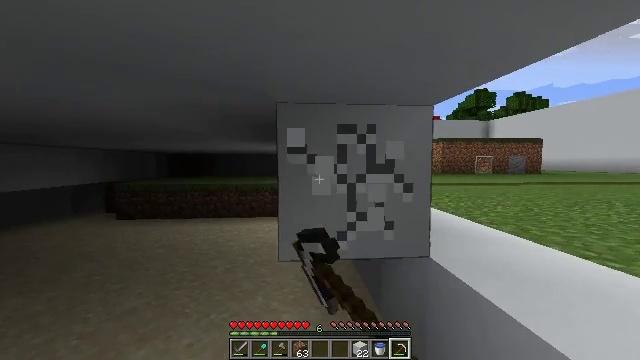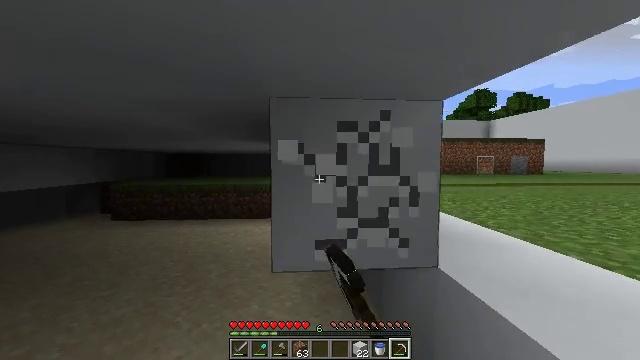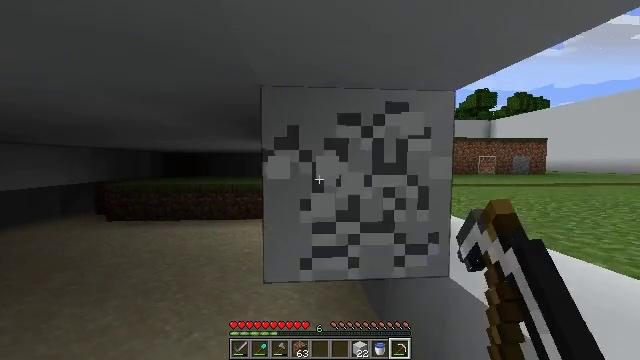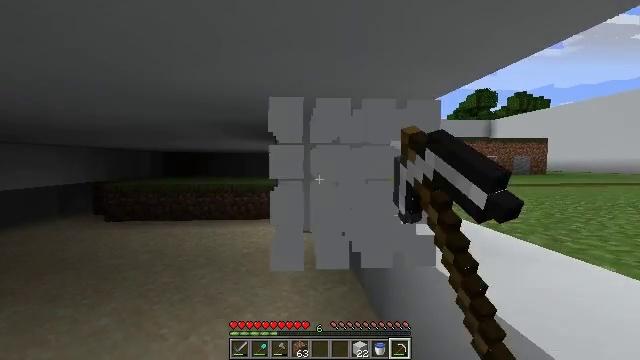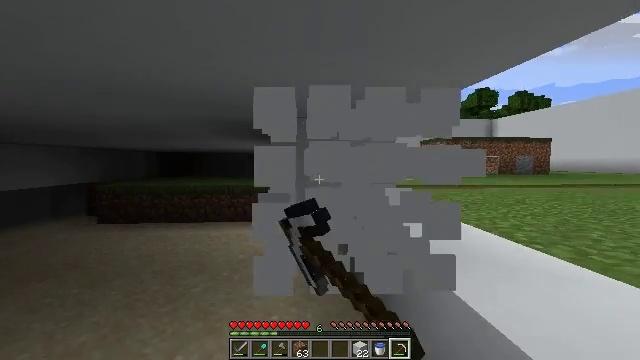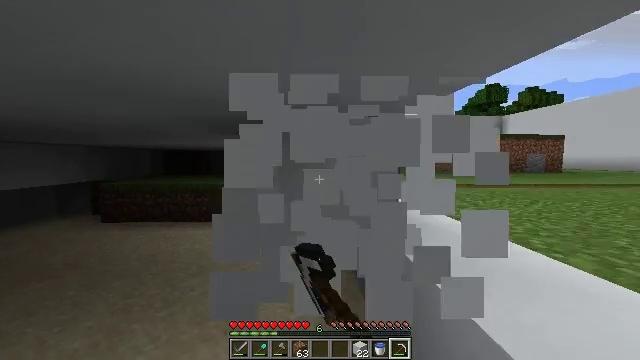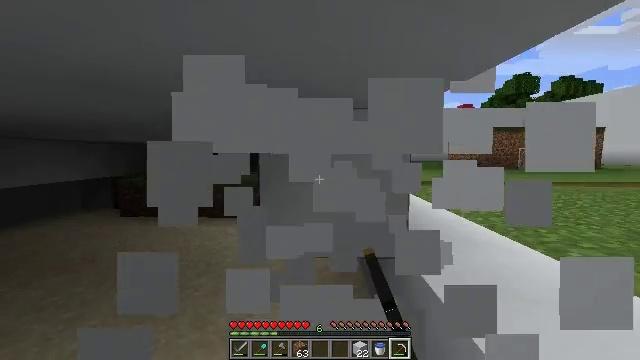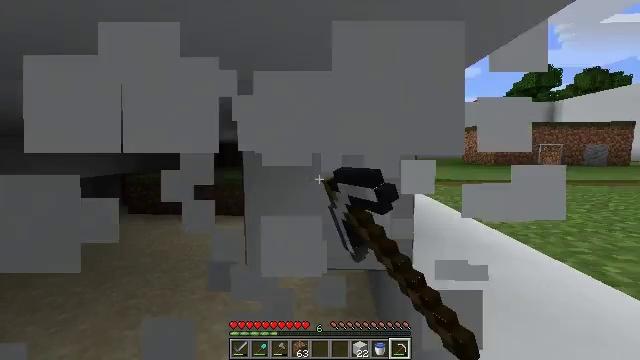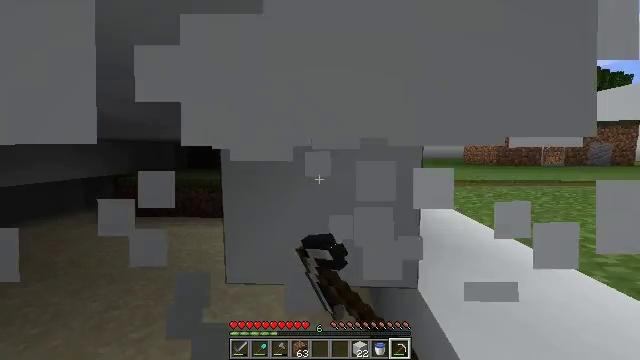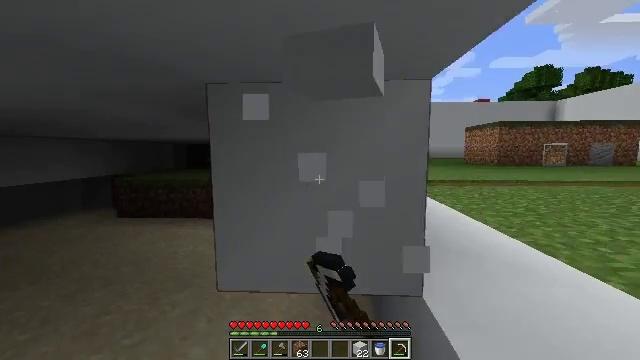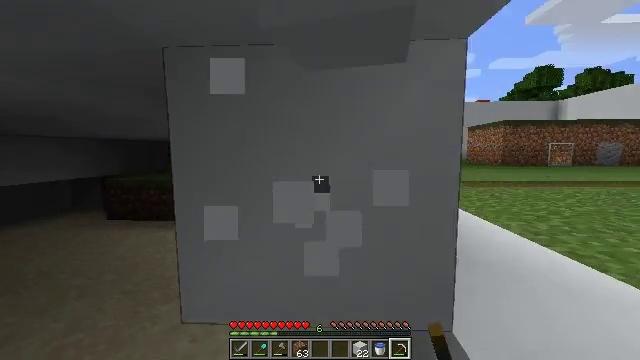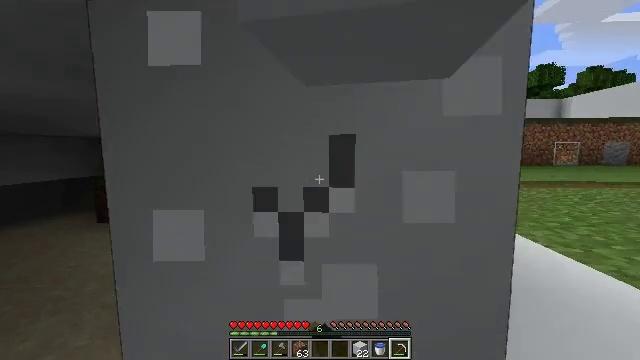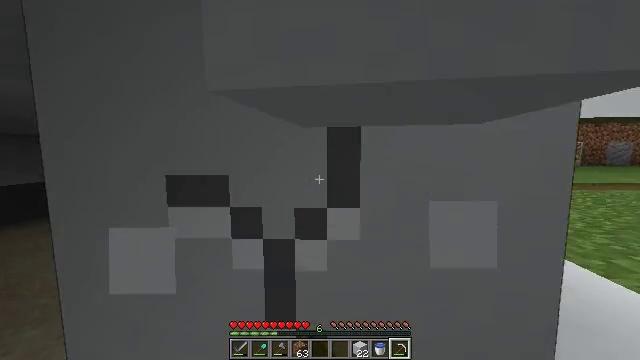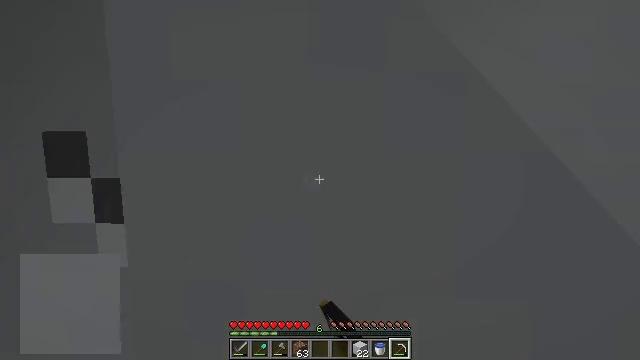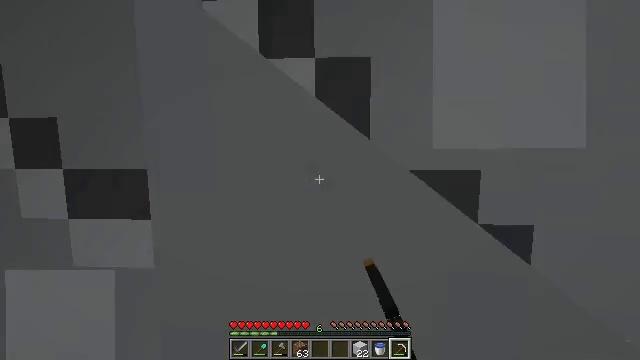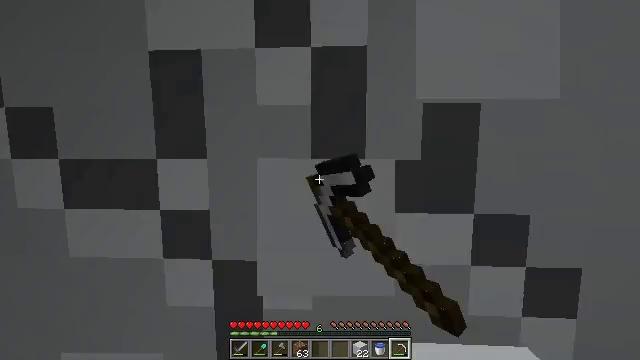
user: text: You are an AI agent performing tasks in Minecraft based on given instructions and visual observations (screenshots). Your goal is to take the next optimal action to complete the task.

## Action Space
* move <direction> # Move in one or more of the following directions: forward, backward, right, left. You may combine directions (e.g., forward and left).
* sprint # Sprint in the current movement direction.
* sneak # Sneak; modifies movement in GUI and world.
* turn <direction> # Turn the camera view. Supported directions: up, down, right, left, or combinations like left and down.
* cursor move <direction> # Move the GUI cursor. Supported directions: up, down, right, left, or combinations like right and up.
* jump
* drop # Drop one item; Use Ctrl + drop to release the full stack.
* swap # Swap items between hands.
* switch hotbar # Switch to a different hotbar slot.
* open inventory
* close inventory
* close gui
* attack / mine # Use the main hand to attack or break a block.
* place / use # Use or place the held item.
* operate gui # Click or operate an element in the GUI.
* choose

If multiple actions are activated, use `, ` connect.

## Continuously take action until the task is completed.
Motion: motion action
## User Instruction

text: Break the white concrete to gather it.
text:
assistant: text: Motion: move forward, attack / mine
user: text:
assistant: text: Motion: move forward, attack / mine
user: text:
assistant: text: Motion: move forward, attack / mine
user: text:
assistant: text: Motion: move forward and move right, attack / mine
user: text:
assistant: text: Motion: move forward and move right, turn left, attack / mine
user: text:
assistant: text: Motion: move forward and move right, turn left and down, attack / mine
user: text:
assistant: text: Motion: move forward, turn left, attack / mine
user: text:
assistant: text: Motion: move forward, attack / mine
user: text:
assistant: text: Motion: move forward, attack / mine
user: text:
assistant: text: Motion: move forward, attack / mine
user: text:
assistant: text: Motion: move forward, attack / mine
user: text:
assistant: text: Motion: move forward, attack / mine
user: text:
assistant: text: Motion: move forward, attack / mine
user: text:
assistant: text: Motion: move forward, attack / mine
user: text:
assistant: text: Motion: move forward, attack / mine
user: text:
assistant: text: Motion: attack / mine
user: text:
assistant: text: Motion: attack / mine
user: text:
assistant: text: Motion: turn right, attack / mine
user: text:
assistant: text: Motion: turn right, attack / mine
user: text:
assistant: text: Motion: attack / mine
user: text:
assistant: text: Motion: attack / mine
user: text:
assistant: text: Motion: attack / mine
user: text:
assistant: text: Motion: attack / mine
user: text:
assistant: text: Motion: attack / mine
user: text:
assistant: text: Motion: attack / mine
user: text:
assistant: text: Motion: attack / mine
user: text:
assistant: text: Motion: attack / mine
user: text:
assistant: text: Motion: attack / mine
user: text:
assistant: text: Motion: attack / mine
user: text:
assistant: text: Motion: attack / mine